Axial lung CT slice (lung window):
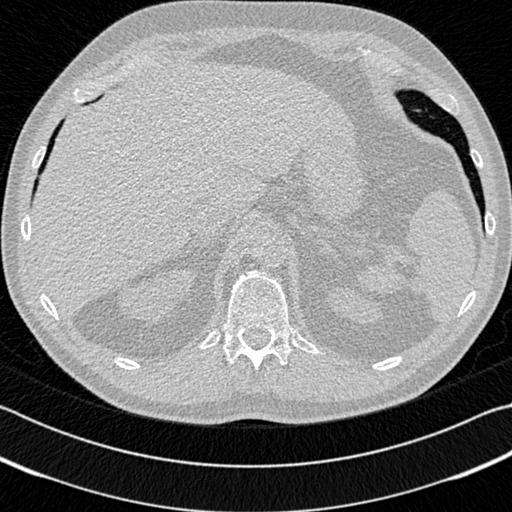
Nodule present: no